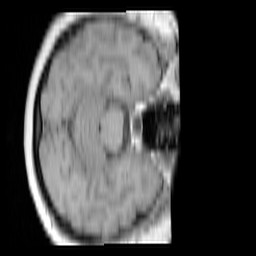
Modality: T1w
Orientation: axial
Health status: ill
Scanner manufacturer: siemens
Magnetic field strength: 3 T
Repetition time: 0.4 s
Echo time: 0.00272 s